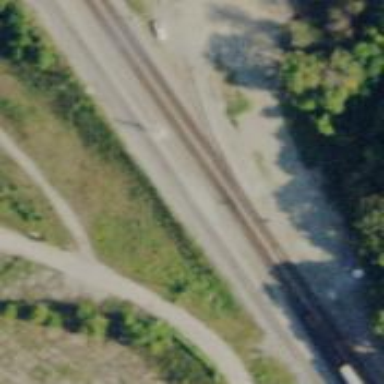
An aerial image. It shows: Railway spur junction.